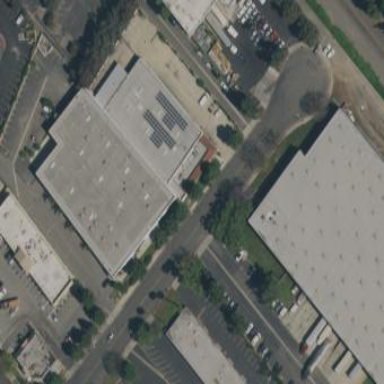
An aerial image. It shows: Commercial building.